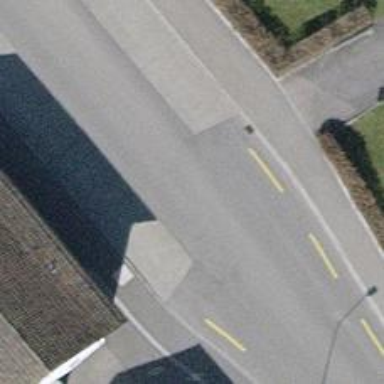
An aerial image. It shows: Tertiary road with designated cycle lane.